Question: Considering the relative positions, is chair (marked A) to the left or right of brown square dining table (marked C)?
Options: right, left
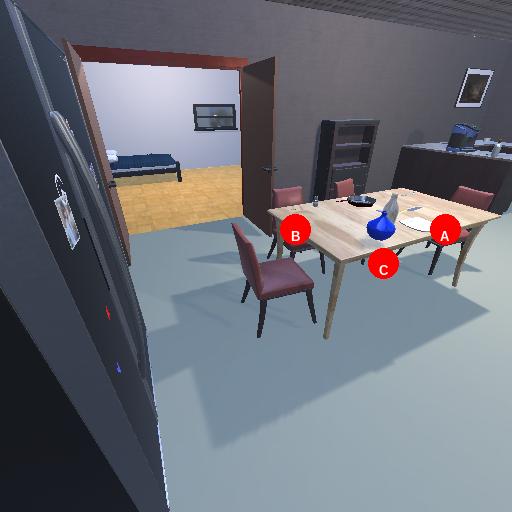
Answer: right